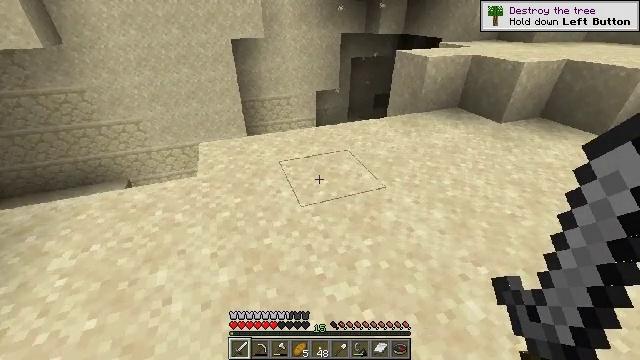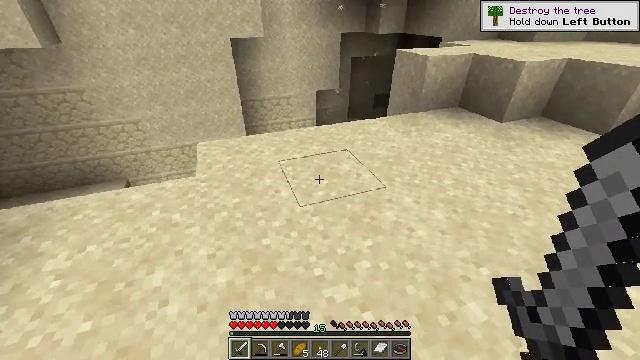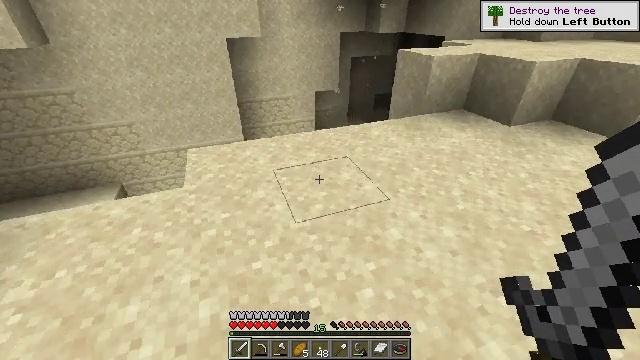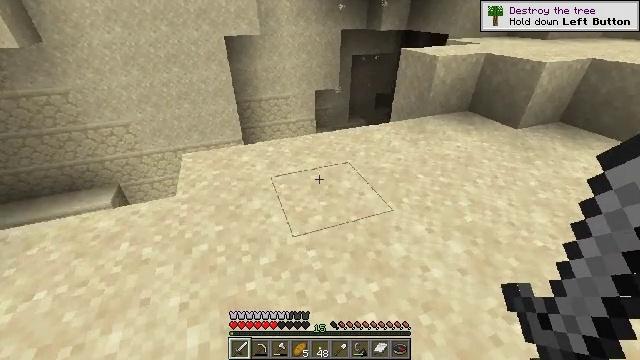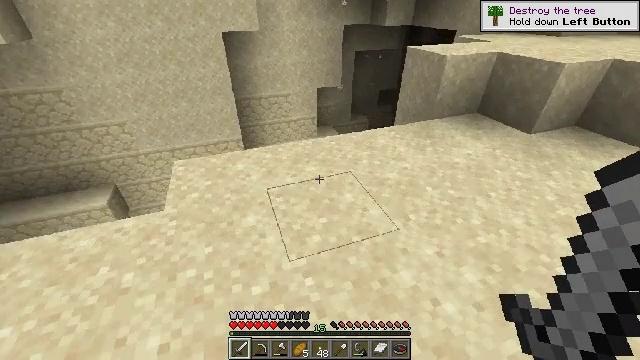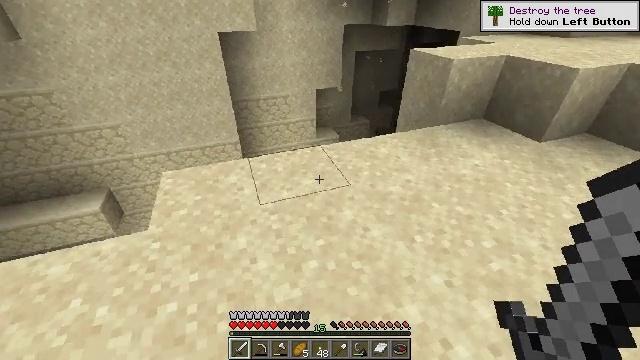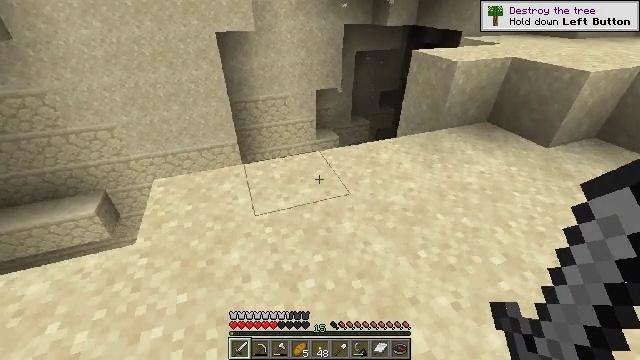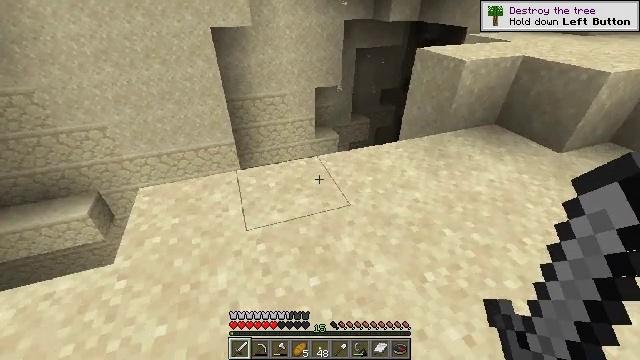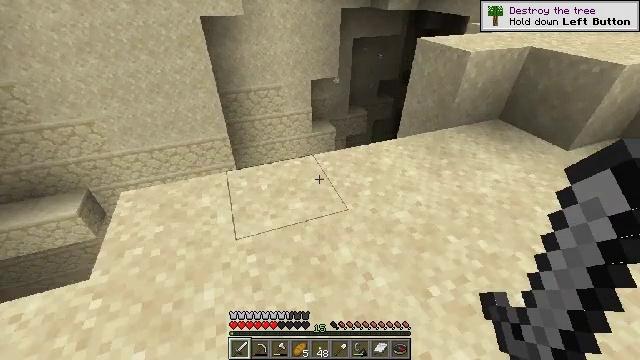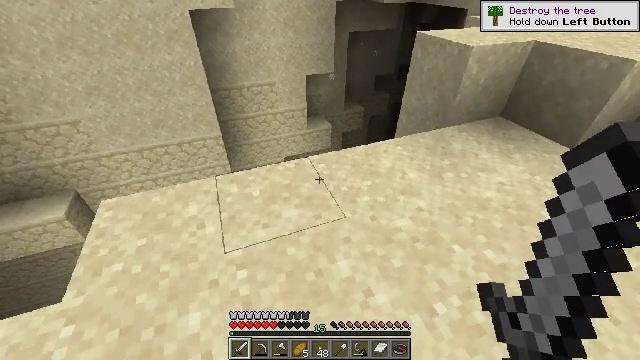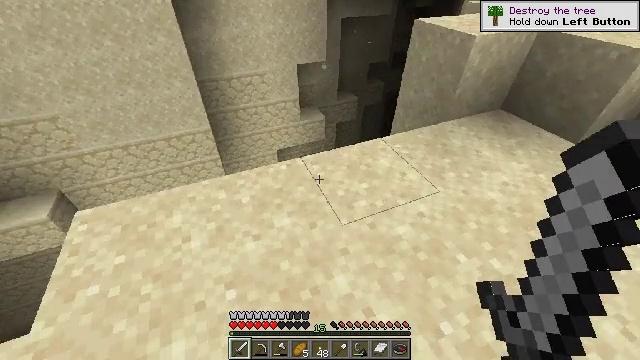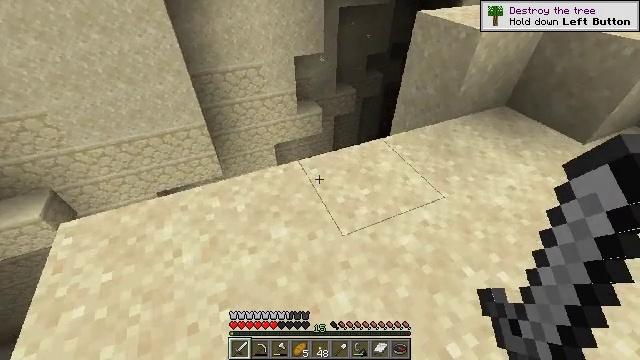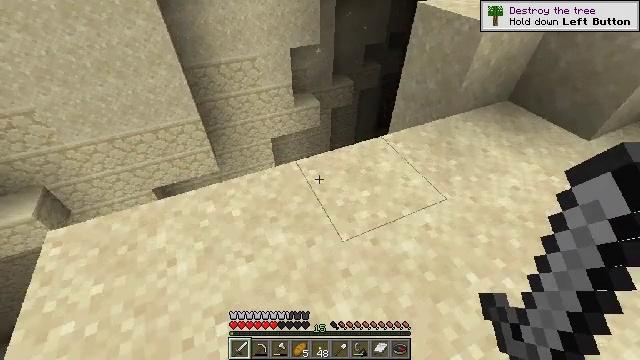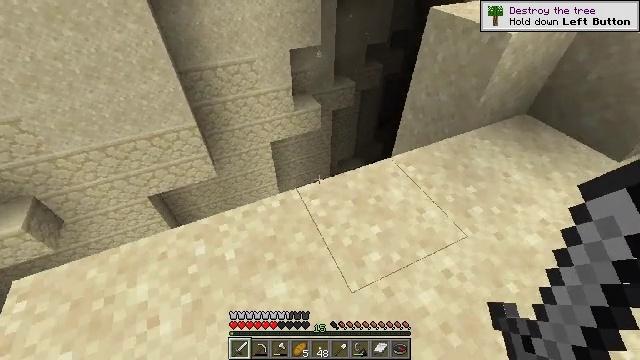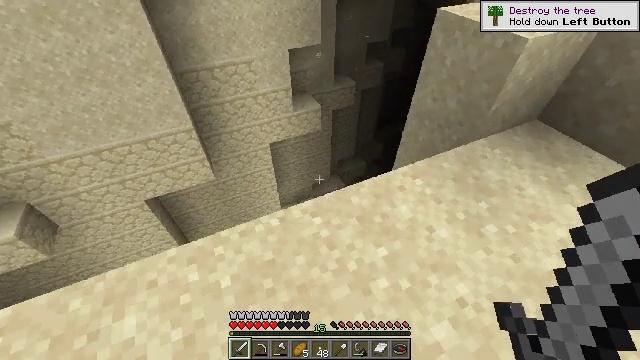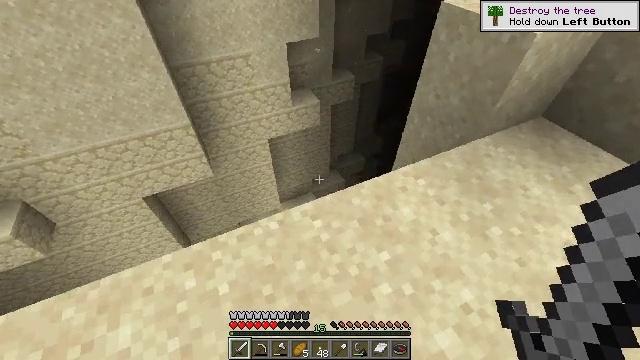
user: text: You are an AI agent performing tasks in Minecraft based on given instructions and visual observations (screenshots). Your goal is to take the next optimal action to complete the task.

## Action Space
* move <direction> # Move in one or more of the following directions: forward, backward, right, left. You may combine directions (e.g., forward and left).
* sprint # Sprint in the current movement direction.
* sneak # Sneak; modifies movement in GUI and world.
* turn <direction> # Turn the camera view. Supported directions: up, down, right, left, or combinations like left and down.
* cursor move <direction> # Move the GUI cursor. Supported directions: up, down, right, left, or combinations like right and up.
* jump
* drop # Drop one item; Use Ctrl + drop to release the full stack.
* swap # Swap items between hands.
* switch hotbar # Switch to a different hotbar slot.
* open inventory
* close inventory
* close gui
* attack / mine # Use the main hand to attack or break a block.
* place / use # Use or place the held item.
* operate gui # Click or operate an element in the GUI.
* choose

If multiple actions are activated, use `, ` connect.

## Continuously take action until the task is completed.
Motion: motion action
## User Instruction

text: Gather sea pickles from coral reefs.
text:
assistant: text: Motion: move forward
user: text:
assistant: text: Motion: move forward
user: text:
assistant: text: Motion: move forward
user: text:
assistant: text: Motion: move forward
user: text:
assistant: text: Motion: move forward
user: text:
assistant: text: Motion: move forward
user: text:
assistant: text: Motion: move forward
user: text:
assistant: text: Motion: move forward, turn down
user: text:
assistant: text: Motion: move forward, turn right and down
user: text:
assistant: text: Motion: move forward, turn right and down
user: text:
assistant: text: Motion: move forward, turn down
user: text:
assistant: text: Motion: move forward, turn down
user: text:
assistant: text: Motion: move forward
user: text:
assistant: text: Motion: move forward
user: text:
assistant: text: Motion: move forward, turn down
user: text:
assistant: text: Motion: move forward
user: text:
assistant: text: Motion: move forward, turn down
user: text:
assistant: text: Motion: turn down
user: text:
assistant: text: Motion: turn right and down
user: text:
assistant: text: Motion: turn down
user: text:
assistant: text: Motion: turn down
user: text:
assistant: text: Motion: turn down
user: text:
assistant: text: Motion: no_op
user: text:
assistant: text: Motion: turn down
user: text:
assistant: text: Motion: no_op
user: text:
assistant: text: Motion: no_op
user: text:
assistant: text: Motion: no_op
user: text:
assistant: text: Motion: no_op
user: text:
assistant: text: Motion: no_op
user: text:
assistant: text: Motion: turn right and down